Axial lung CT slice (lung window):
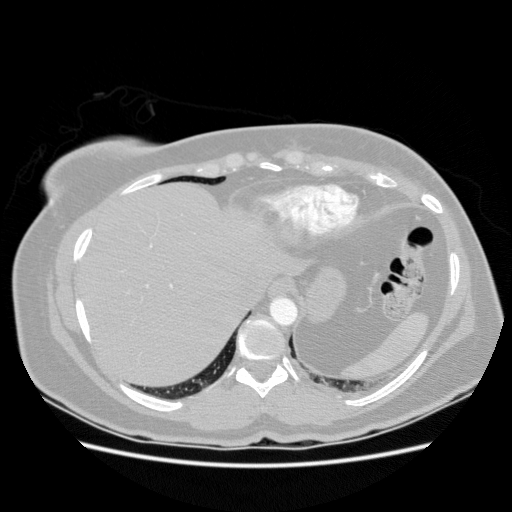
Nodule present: no